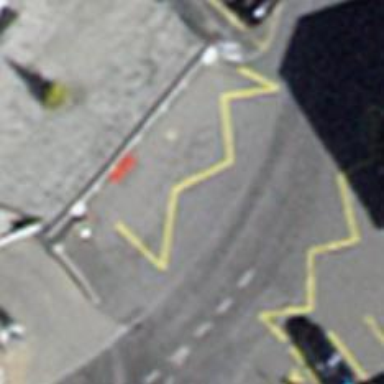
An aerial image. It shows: Bus stop with platform for public transport.